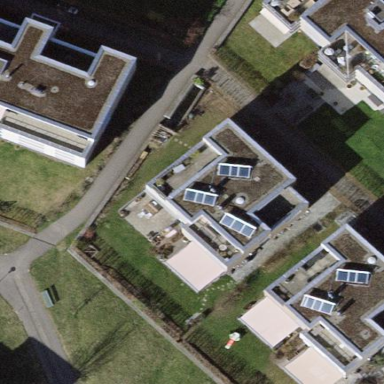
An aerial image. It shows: Terrace building.